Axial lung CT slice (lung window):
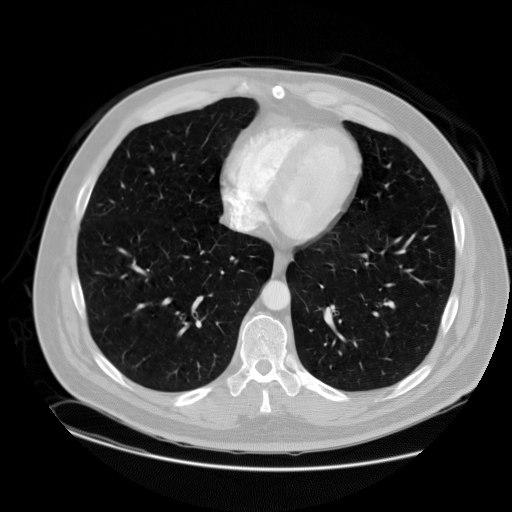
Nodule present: no